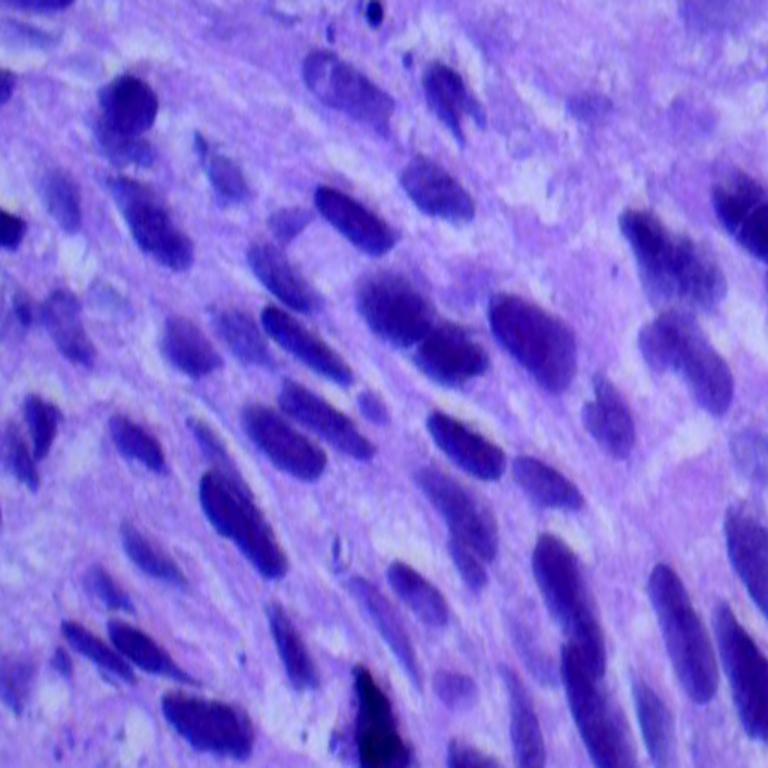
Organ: lung
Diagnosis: squamous carcinomas